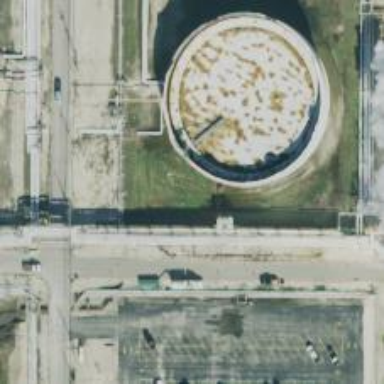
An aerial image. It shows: Storage tank building.